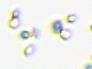
Label: Phaeocystis